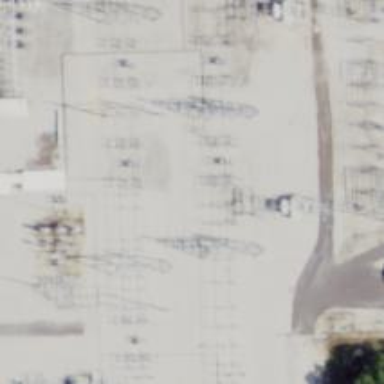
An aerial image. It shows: Switch used for power control.